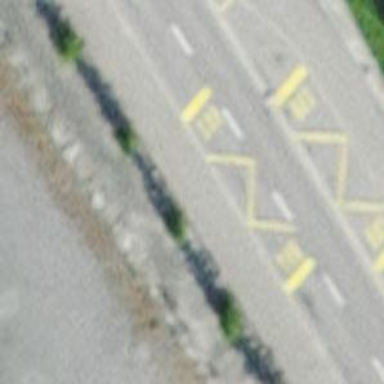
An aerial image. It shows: Bus stop with platform for public transport.